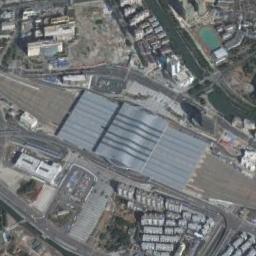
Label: railway_station